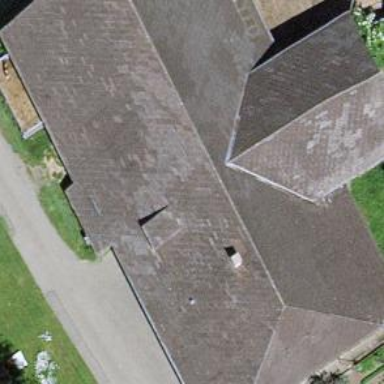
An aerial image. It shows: Farm building.